Question: > In my application i want to add toggle button right side of the Application-name (ie)Right side of BluetoothTextMessaging
Please help me thanks...

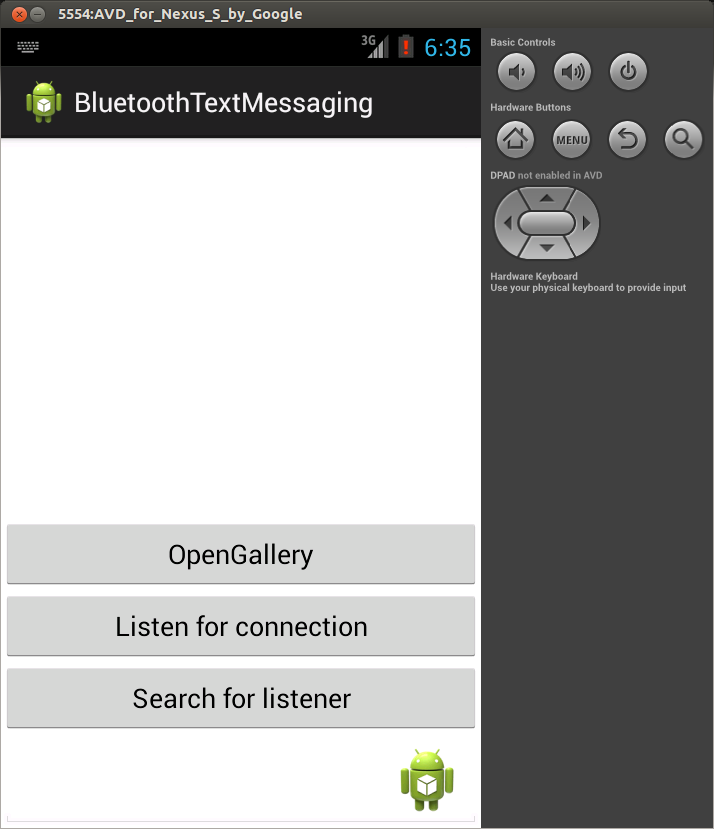
Answer: May this help you:
'''
@Override
public boolean onCreateOptionsMenu(Menu menu) {
menu.addSubMenu(0, 1, 1, " Button ").setIcon(R.drawable.file_icon)
.setShowAsAction(MenuItem.SHOW_AS_ACTION_IF_ROOM);;
return true;
}
'''
'''
@Override
public boolean onOptionsItemSelected(MenuItem item) {
switch (item.getItemId()) {
case 1: {
// Your Logic
break;
}
return super.onOptionsItemSelected(item);
}
'''